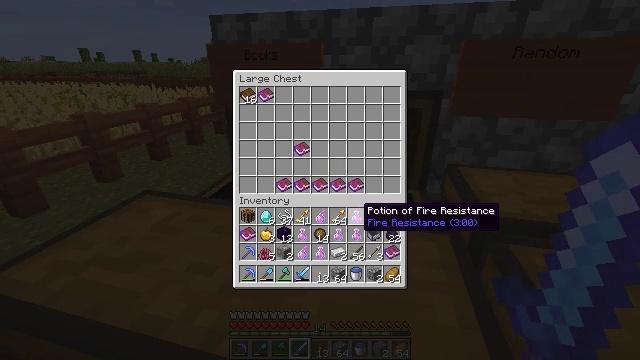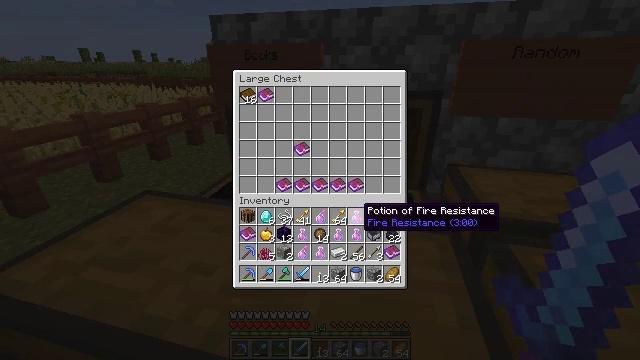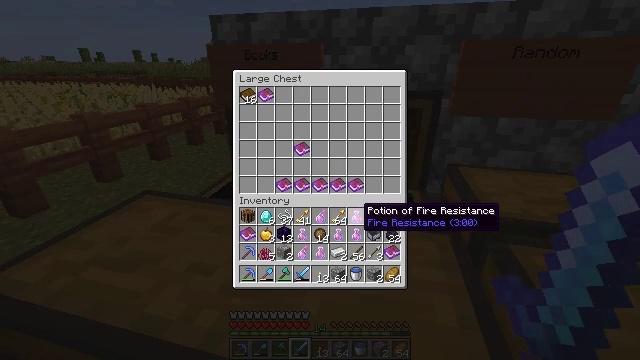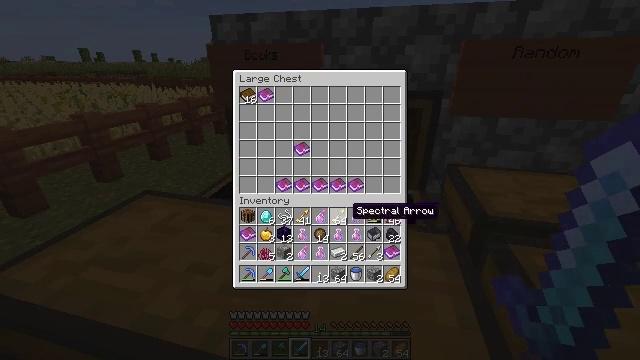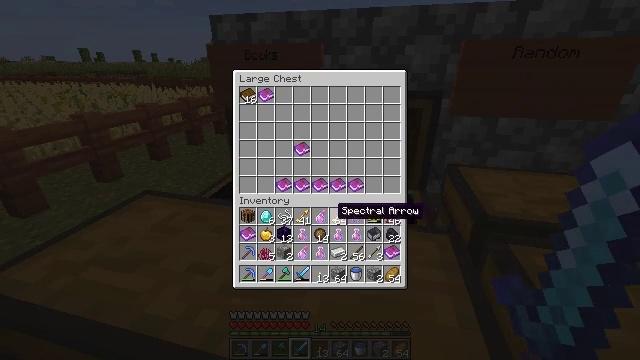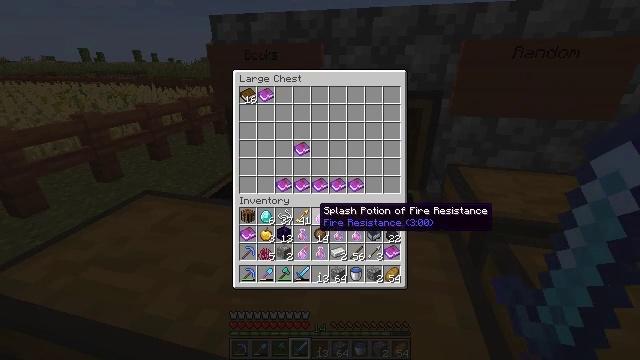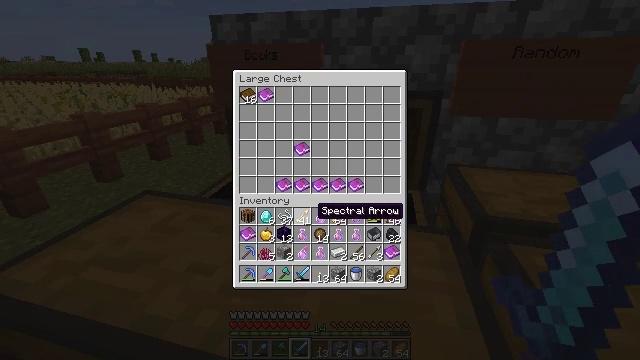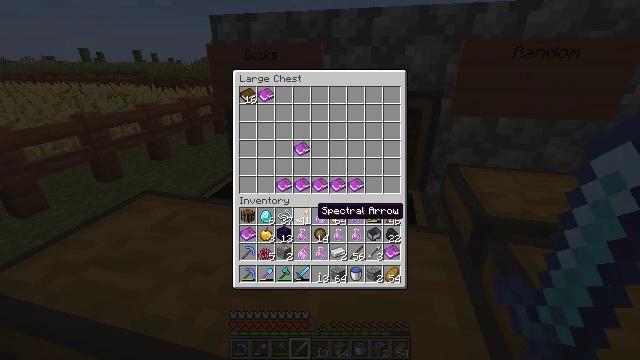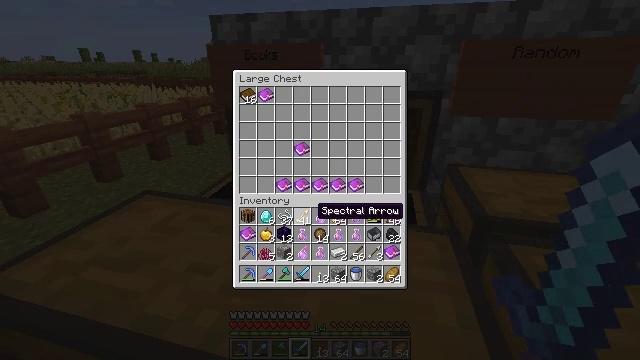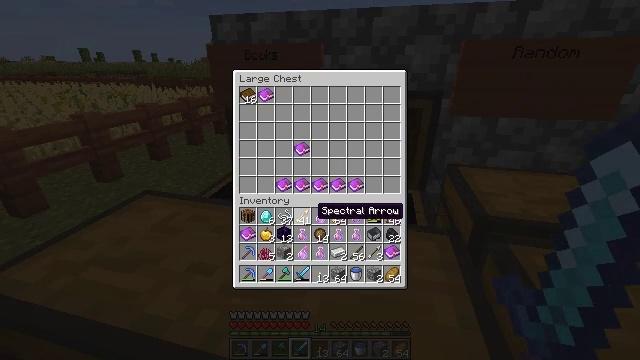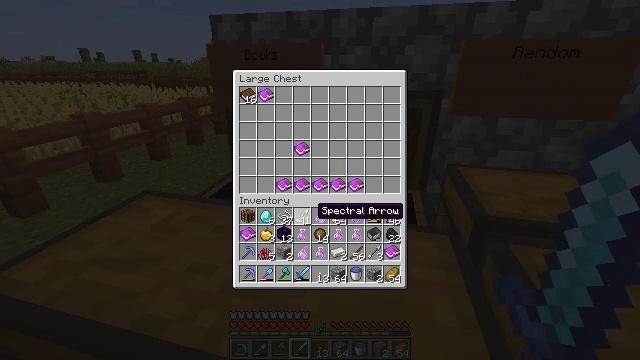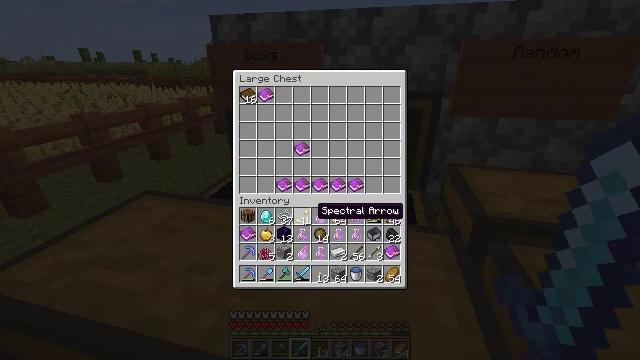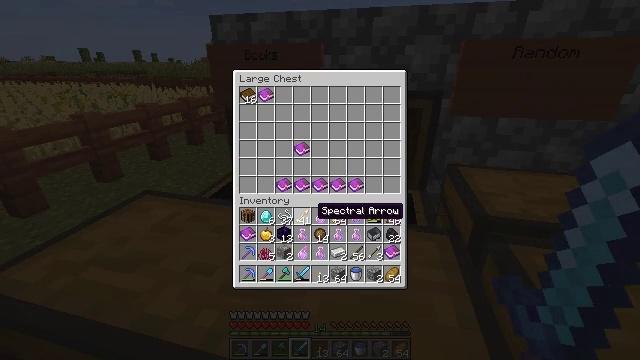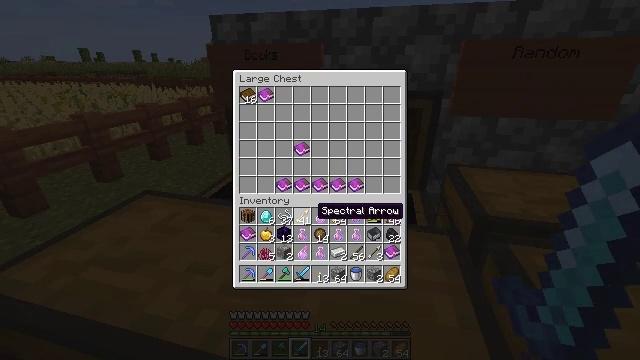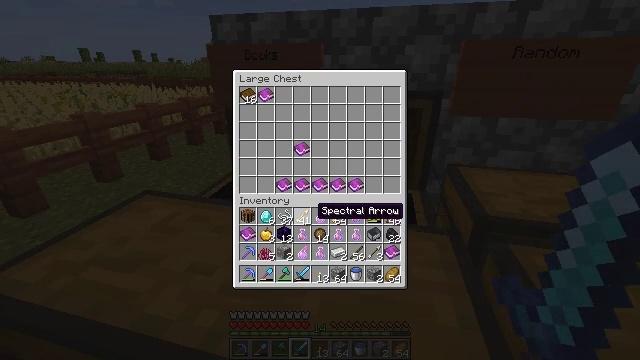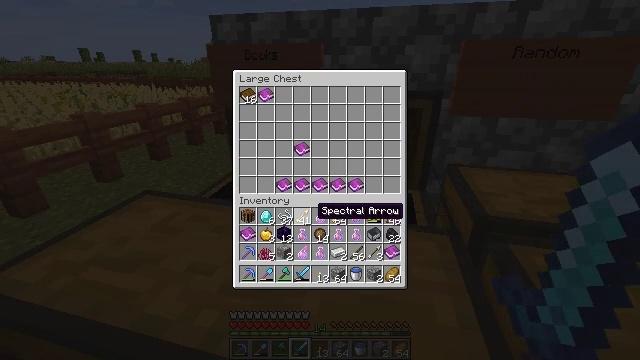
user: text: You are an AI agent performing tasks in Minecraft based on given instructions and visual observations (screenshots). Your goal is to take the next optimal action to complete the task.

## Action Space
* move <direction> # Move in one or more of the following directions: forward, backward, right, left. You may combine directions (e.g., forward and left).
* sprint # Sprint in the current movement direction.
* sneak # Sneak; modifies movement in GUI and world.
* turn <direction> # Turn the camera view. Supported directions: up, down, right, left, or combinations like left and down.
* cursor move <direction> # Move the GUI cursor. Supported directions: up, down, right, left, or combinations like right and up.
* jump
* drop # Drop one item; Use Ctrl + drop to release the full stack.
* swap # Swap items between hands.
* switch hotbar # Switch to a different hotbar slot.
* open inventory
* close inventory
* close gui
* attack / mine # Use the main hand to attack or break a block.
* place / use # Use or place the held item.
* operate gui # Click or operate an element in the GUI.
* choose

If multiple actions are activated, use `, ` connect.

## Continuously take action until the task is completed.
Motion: motion action
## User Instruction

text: Use blaze rod and cobblestones to craft a brewing stand.
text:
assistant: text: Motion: no_op
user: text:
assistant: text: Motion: no_op
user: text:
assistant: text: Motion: cursor move left
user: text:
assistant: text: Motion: cursor move left
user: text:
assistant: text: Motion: cursor move left
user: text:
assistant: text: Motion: no_op
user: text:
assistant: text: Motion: no_op
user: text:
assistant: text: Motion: no_op
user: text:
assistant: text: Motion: no_op
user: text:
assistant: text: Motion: no_op
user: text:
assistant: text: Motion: no_op
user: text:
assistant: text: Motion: no_op
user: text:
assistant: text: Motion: no_op
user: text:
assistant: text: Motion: no_op
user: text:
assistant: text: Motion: no_op
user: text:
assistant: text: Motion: no_op
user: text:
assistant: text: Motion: no_op
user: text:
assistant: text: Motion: no_op
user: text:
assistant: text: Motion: no_op
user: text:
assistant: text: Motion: no_op
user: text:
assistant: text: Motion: no_op
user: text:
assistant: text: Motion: no_op
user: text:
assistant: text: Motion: no_op
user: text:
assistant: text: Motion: no_op
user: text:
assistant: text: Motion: no_op
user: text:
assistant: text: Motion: no_op
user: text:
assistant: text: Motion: no_op
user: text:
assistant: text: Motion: no_op
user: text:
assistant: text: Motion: no_op
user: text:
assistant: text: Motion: no_op